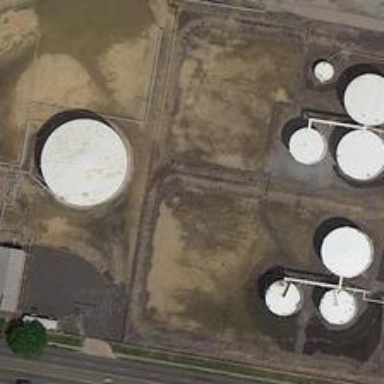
The huge open space is mainly composed of several white round factory buildings .